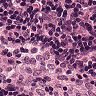
Metastatic tissue present: no